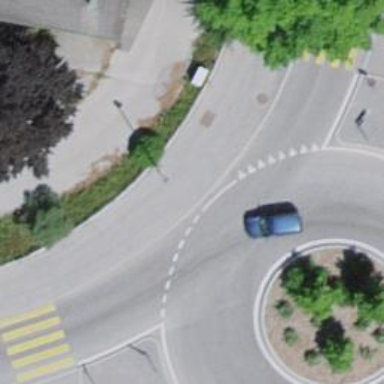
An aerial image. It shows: Unclassified road leading to roundabout junction.